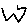
Label: zigzag